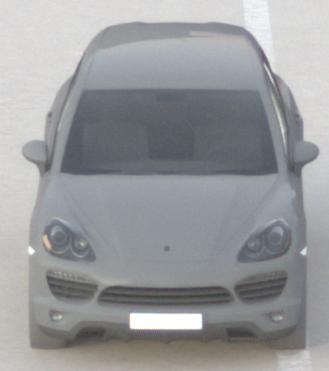
Make: Porsche
Model: Cayenne
Detailed model: Cayenne (958)
Model produced from: 2010/05
Model produced until: 2014/07
Doors: 5
Color: gray
Road condition: dry road
Daytime: sunrise or sunset
Contrast: low contrast